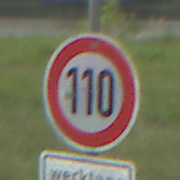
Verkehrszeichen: Geschwindigkeit110
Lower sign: ZeitangabenMitBeschraenkungAufWochentage7
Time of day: MorningAfternoon
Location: Outdoor (Nature)
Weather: PartlyCloudy
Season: NotSpecified
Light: Natural